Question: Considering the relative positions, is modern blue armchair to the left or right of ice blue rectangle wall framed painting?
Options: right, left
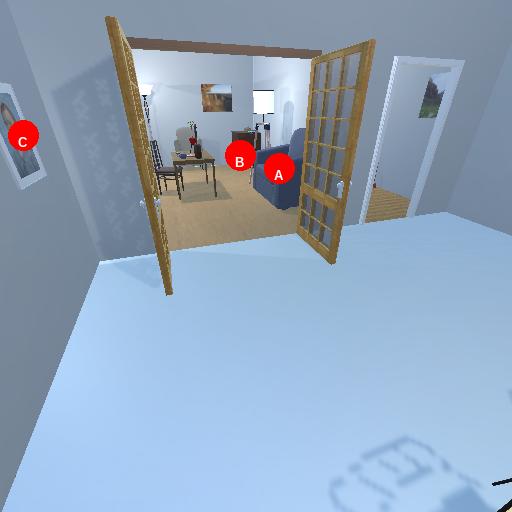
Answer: right